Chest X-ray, AP view. Patient: 67 years old, sex F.
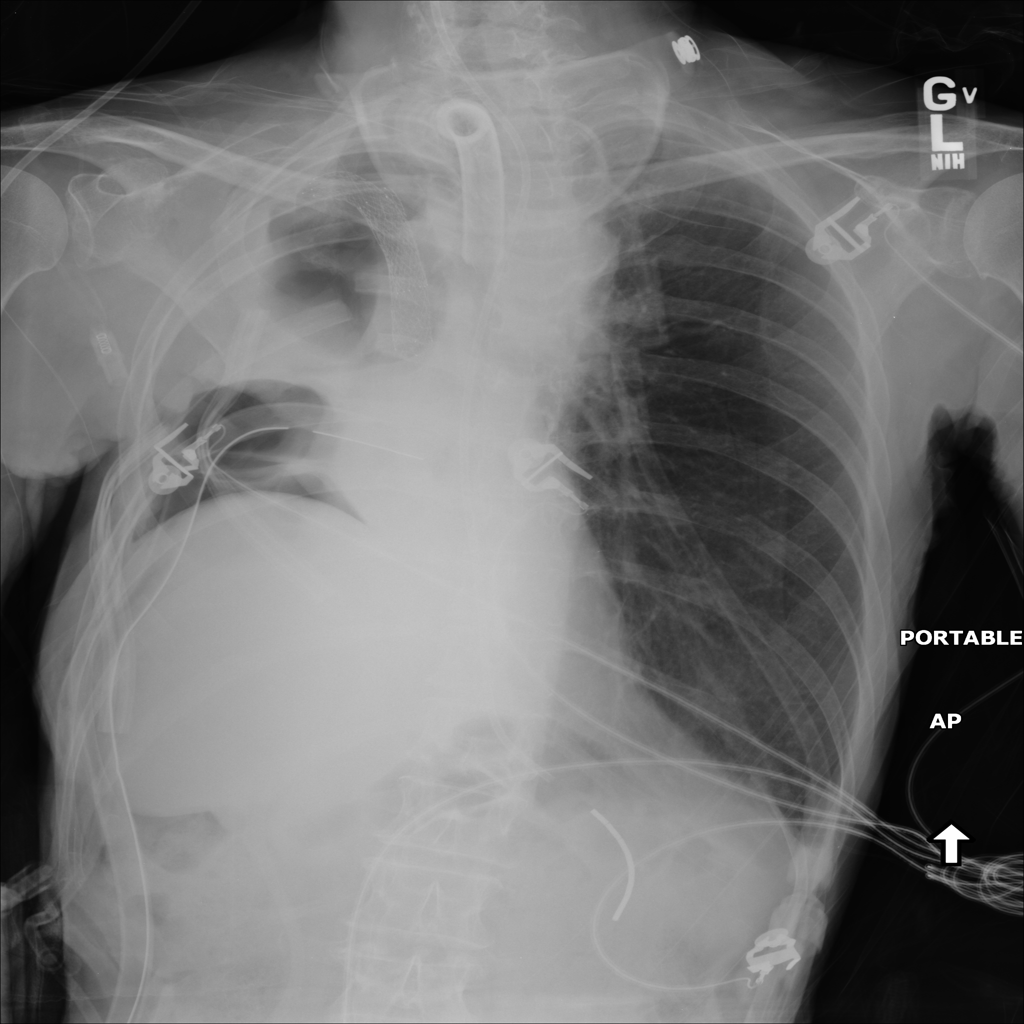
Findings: No Finding